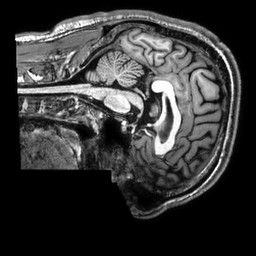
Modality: T1w
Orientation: sagittal
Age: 29
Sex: male
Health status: healthy
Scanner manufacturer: philips
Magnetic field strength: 3 T
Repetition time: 0.009 s
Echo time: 0.003996 s